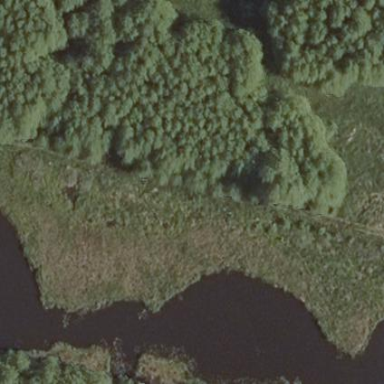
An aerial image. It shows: Reedbed in wetland area.